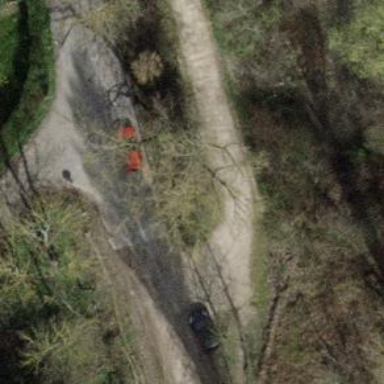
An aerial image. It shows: Unclassified road with asphalt surface.